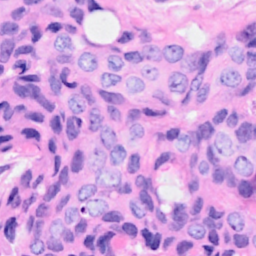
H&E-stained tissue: Breast